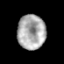
Tissue: prostate
Cell type: T cells
Senescence score: 0.278
Nuclear area (px): 956
Mean DAPI intensity: 169.826